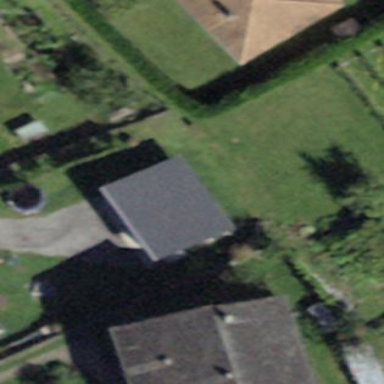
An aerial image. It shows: Hut.